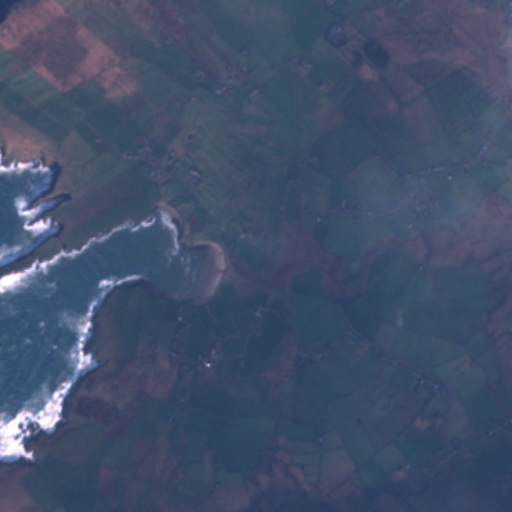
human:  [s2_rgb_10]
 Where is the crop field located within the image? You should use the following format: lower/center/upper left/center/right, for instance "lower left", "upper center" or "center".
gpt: The crop field is located in the lower right of the image.
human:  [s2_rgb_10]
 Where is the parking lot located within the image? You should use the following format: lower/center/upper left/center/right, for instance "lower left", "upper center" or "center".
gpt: The parking lot is located in the upper center of the image.
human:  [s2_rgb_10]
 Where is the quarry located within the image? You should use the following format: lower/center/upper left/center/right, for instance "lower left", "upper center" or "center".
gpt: There is no quarry in the image.